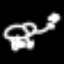
Label: frog